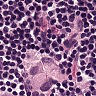
Metastatic tissue present: yes